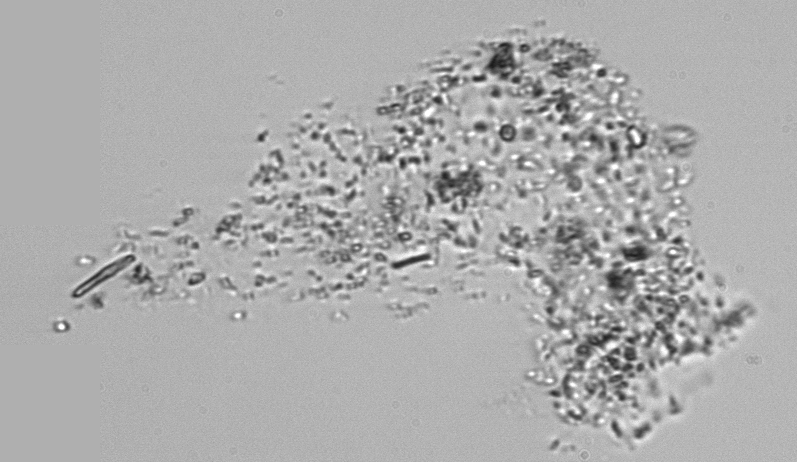
Label: Phaeocystis_debris